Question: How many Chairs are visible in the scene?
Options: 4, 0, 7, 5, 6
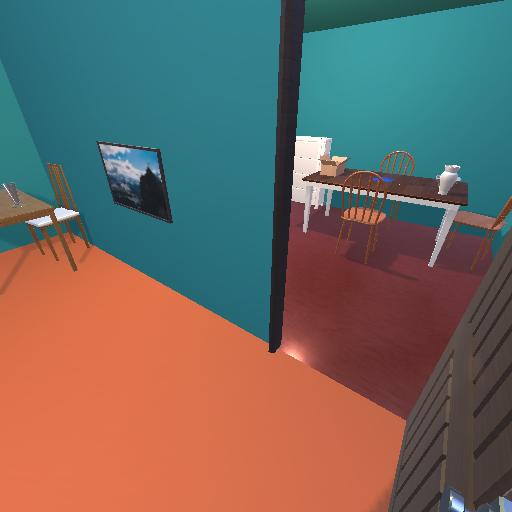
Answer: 4